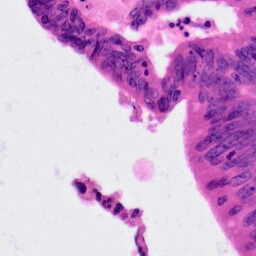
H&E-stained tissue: Colon